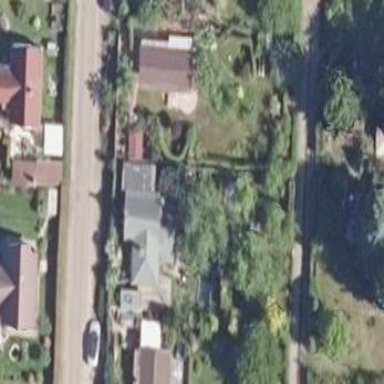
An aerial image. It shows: Plot in the allotments.